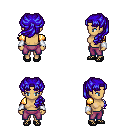
a pixel art fantasy rpg character, female body template, human, tanned skin, gold arm armor, magenta pants, blue princess hairstyle, white cloth bracers, ghillies, four views (front, back, left, right), 2x2 character sprite sheet, small pixel art, hard edges, no anti-aliasing